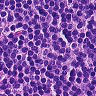
Metastatic tissue present: no